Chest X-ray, AP view. Patient: 52 years old, sex F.
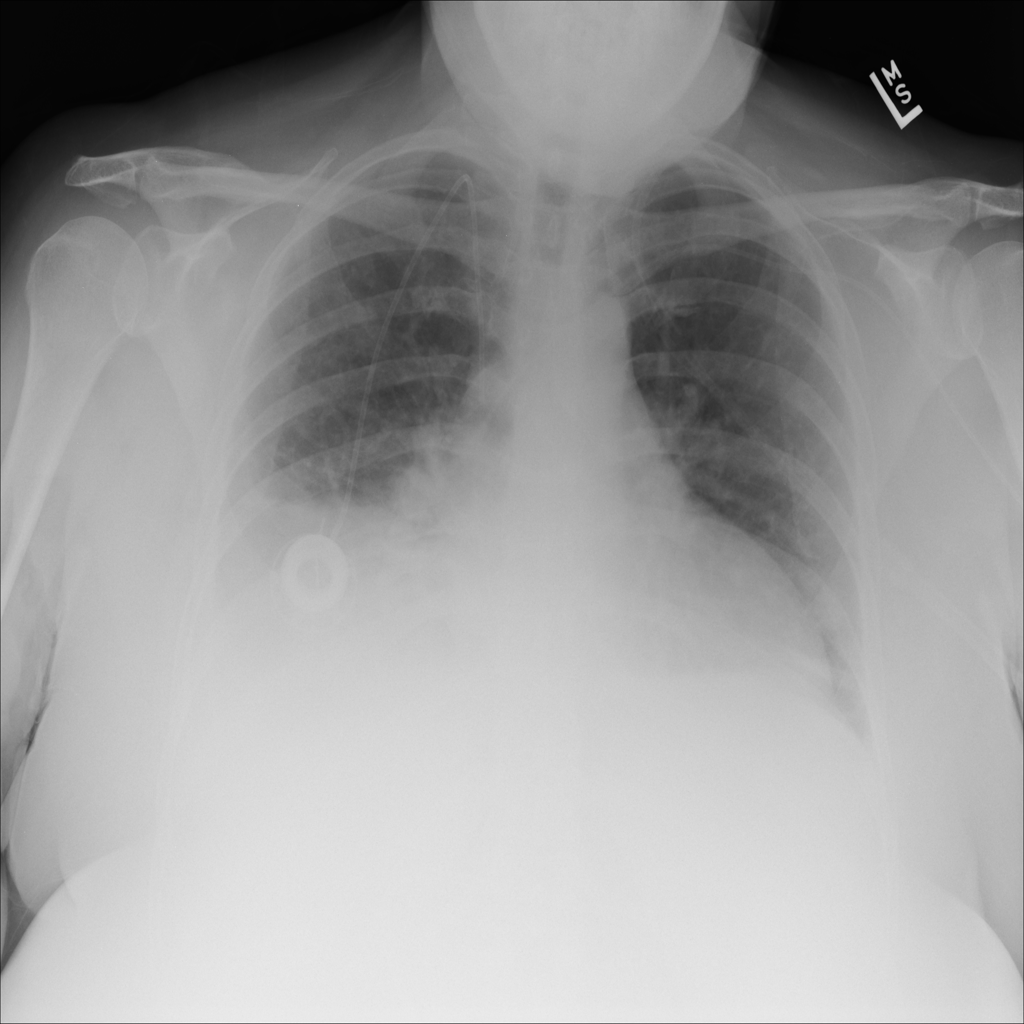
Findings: Infiltration